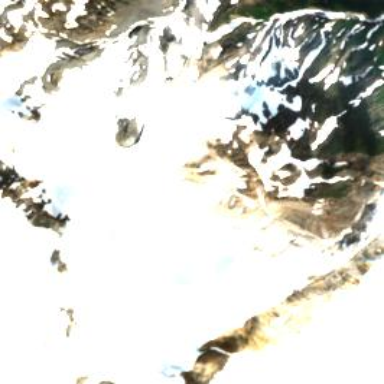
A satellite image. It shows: Majestic glacier in the distance.